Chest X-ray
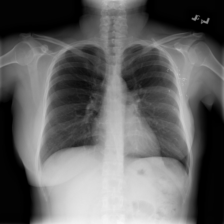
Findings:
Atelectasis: negative
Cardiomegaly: negative
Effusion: negative
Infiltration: negative
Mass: negative
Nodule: negative
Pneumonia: negative
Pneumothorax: negative
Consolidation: negative
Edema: negative
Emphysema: negative
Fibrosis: negative
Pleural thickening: negative
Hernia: negative